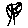
Label: tree